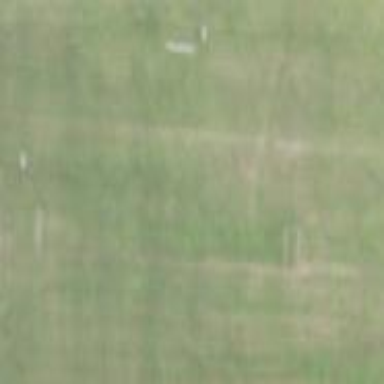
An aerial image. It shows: Soccer pitch for leisureland activities.